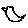
Label: bird